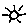
Label: sun